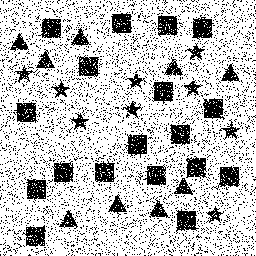
Squares: 18
Triangles: 9
Stars: 9
Total shapes: 36